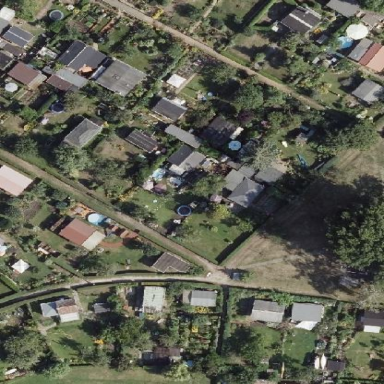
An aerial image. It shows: Plot within allotments.